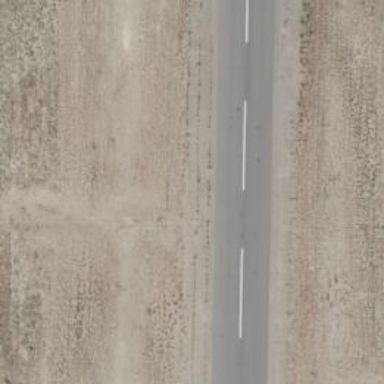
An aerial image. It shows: Runway surface made of asphalt at airport.